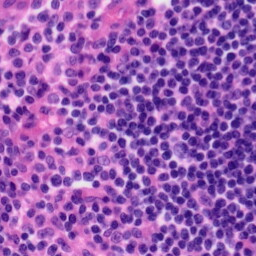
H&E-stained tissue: Tonsil